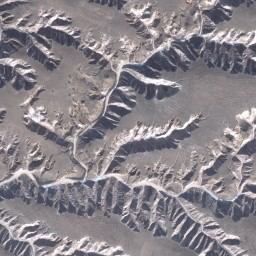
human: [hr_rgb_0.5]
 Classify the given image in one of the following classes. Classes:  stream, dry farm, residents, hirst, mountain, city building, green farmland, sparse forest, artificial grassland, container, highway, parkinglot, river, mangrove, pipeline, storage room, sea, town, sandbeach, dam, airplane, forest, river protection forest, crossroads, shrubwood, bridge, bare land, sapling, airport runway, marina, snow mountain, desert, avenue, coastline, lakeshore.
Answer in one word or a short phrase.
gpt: mountain